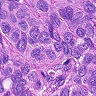
Metastatic tissue present: yes